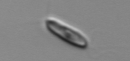
Label: Chrysochromulina